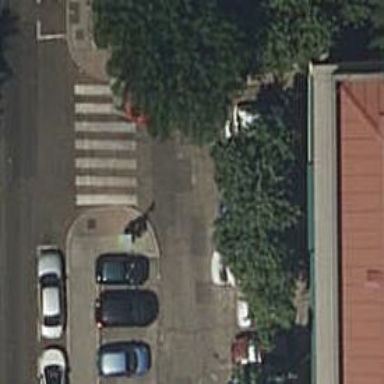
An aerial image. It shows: Parking aisle designated as service road.